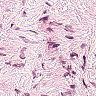
Metastatic tissue present: no